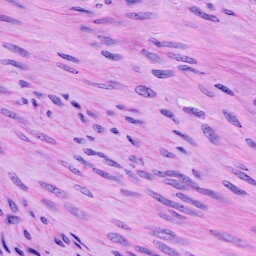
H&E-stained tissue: Cervix